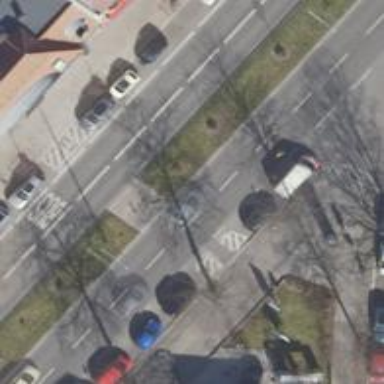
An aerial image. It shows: Asphalt footway with unmarked crossing.